Field crop: maize
Growth stage: 2
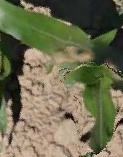
Species: maize